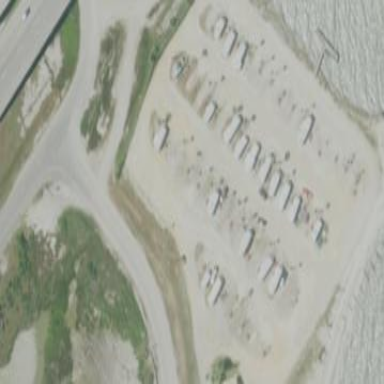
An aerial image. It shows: Caravan site for tourism.